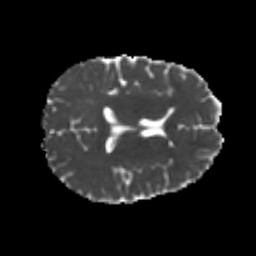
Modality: MD
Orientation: axial
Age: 22
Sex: female
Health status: healthy
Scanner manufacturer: philips
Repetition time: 7.475 s
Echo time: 0.08753 s